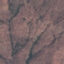
Land use / land cover class: HerbaceousVegetation